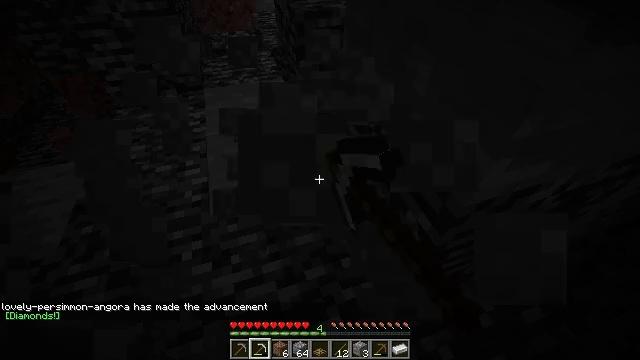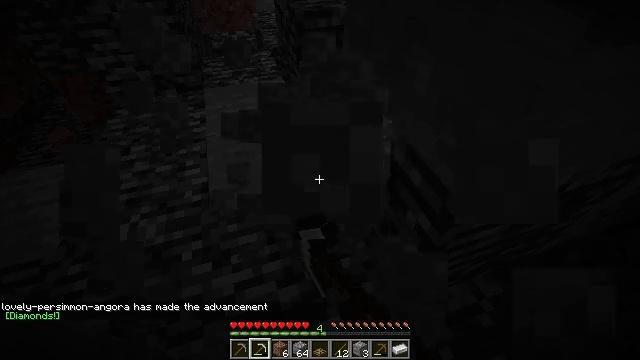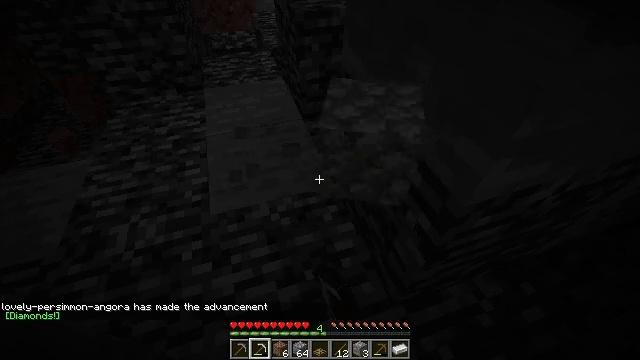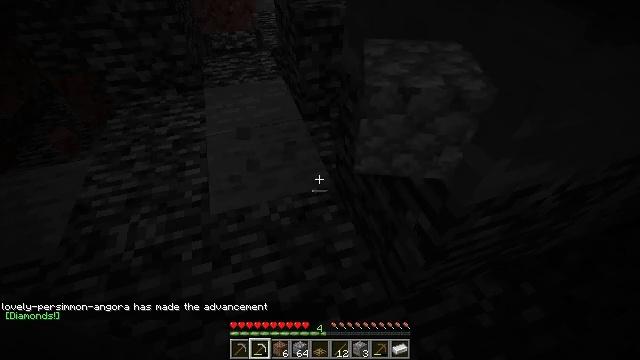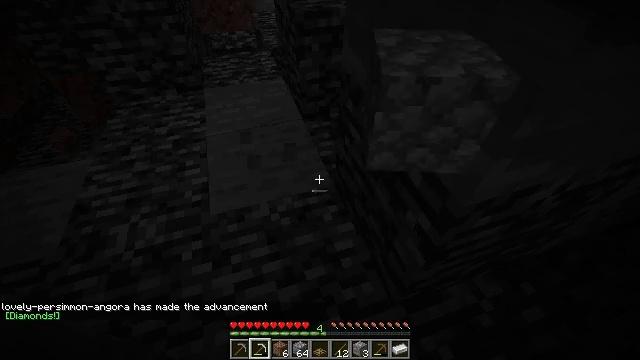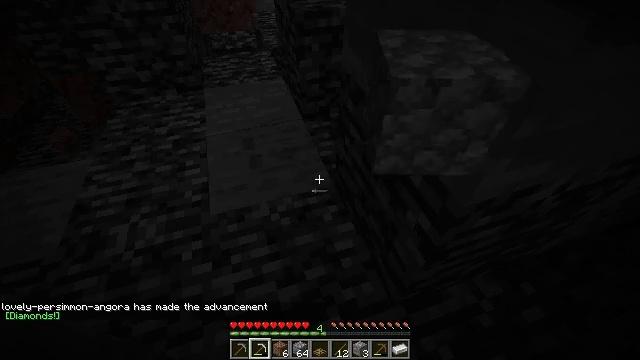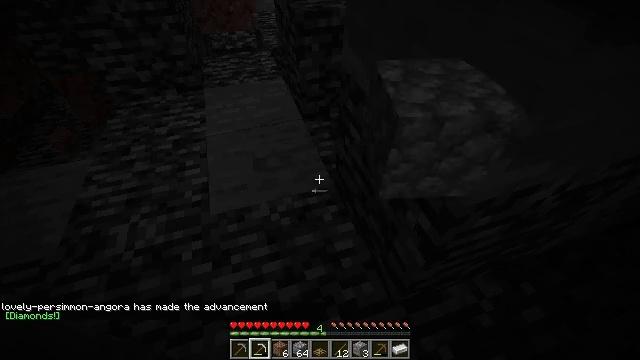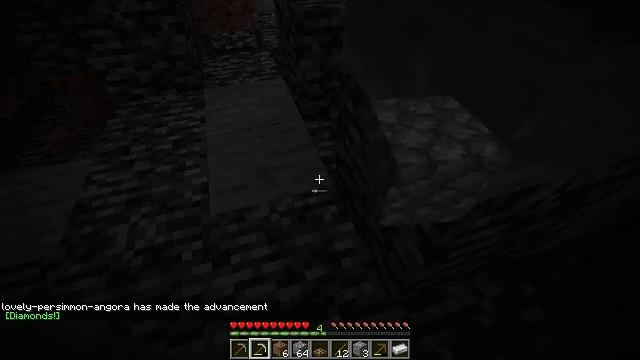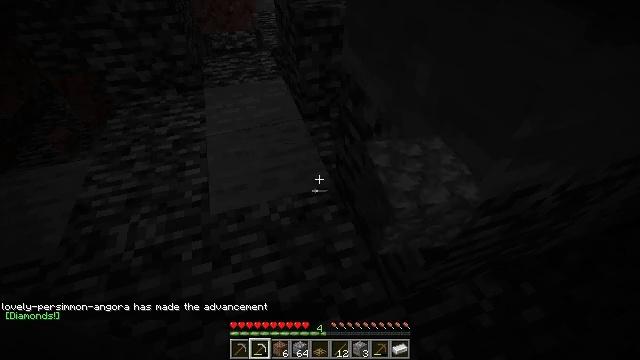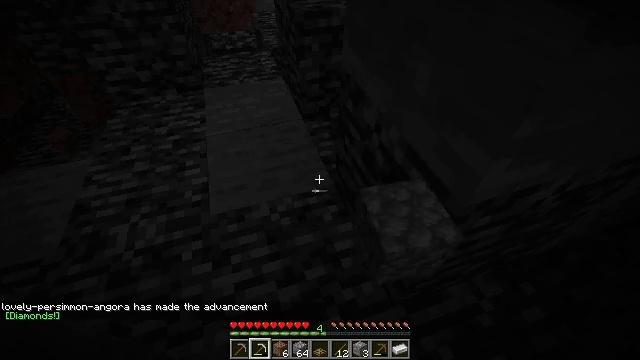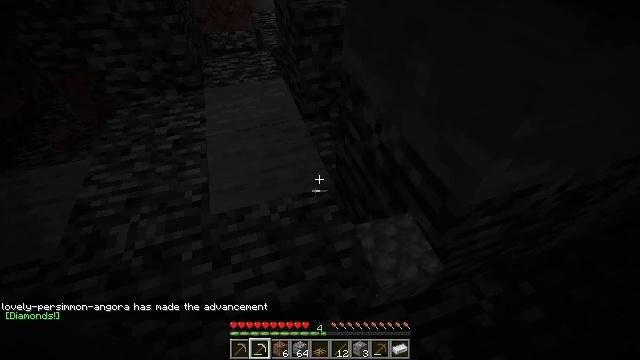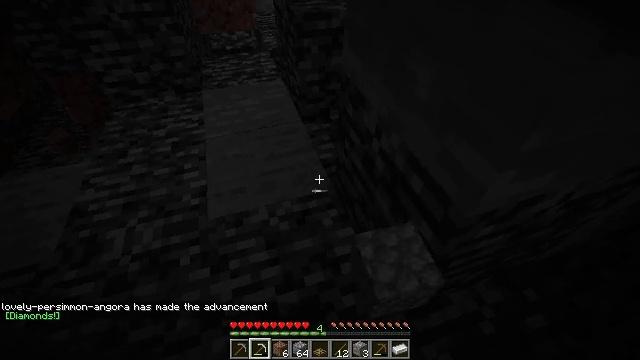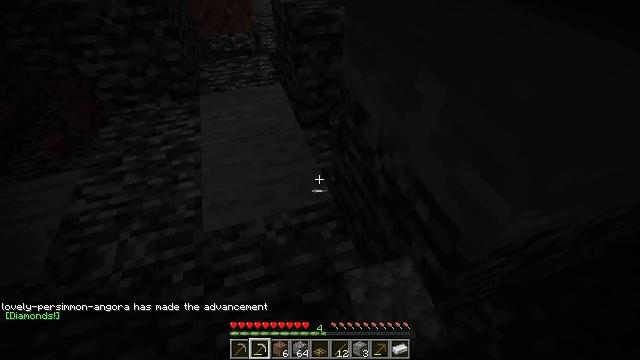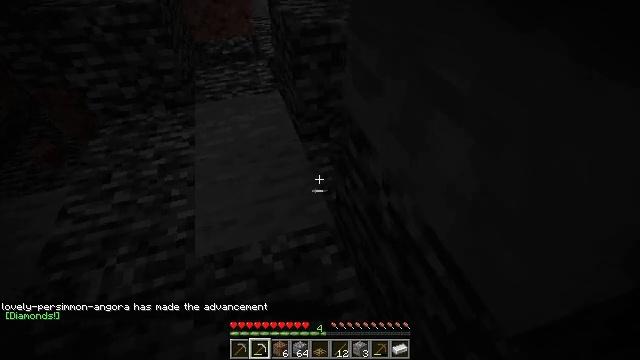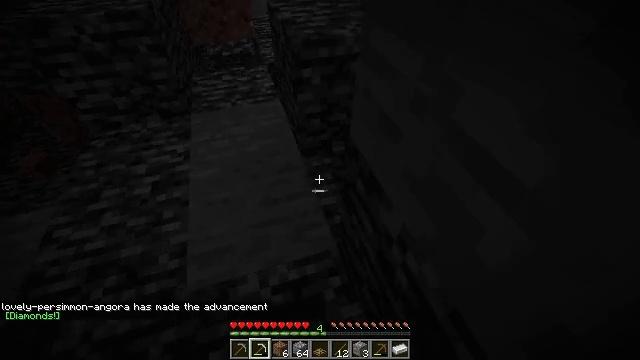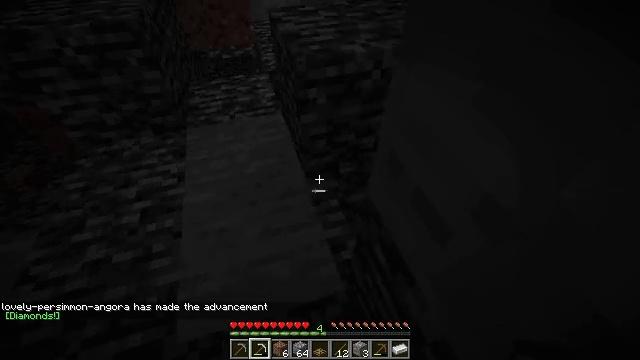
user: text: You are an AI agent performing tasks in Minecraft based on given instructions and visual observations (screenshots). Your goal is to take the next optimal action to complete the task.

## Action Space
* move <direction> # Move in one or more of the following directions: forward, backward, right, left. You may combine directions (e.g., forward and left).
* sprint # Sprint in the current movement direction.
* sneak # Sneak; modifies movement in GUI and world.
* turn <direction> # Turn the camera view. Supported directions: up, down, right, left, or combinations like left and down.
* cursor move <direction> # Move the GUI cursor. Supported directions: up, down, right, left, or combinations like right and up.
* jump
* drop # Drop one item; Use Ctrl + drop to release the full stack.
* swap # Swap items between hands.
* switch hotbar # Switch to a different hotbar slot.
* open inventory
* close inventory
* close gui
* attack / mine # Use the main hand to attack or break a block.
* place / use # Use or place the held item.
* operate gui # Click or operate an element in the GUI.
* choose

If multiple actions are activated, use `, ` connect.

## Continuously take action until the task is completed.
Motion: motion action
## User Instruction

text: Get the oak trapdoor back into your inventory.
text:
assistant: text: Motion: attack / mine
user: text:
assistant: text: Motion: attack / mine
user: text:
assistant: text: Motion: no_op
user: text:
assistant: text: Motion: no_op
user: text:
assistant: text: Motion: no_op
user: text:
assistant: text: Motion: no_op
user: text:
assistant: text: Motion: no_op
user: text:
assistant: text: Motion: no_op
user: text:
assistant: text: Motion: no_op
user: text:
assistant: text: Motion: no_op
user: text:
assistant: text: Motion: move forward
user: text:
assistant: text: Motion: move forward
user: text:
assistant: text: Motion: move forward
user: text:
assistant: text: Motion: move forward
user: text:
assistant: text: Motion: move forward
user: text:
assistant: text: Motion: no_op
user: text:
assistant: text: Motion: turn left and up
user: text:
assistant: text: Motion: turn left and up
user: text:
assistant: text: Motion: turn left and up
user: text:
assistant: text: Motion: turn left
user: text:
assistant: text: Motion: no_op
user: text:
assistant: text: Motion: no_op
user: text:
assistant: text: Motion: no_op
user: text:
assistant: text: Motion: no_op
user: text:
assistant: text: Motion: no_op
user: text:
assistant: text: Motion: turn right and up
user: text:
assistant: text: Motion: turn right
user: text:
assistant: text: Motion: turn right and up
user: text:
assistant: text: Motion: turn right and up
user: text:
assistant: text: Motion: turn right and up